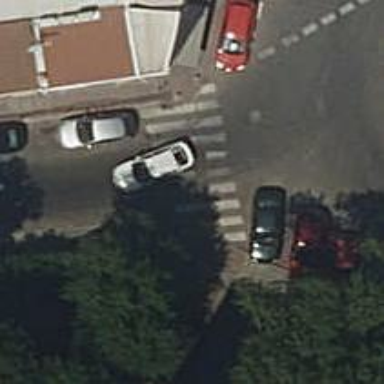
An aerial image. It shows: Marked crossing on the road.